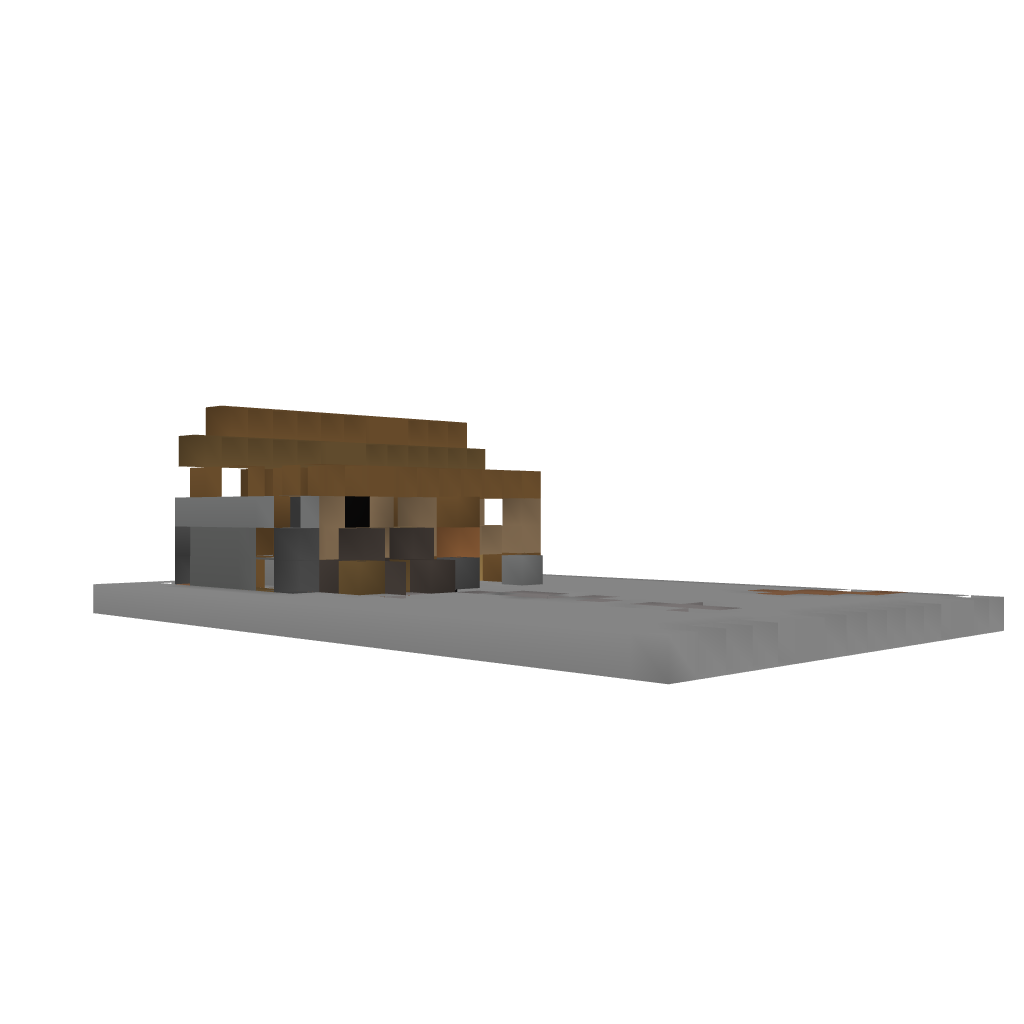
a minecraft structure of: Small House